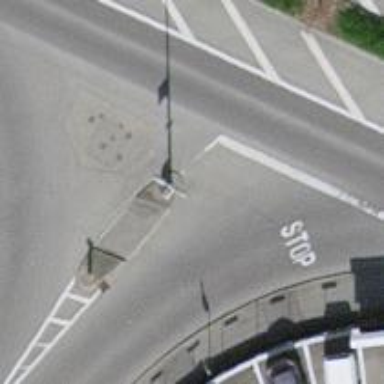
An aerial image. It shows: Unmarked crossing with pedestrian island.